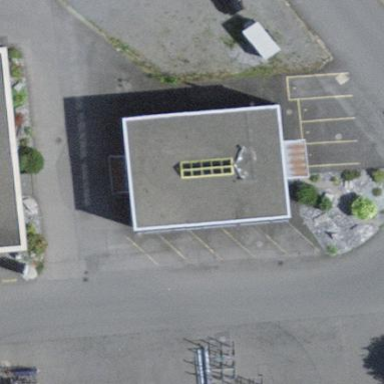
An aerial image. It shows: Commercial building.